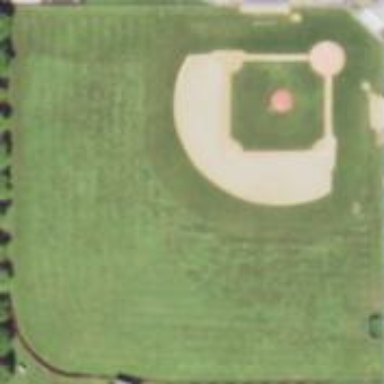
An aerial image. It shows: Baseball pitch for leisure land activities.